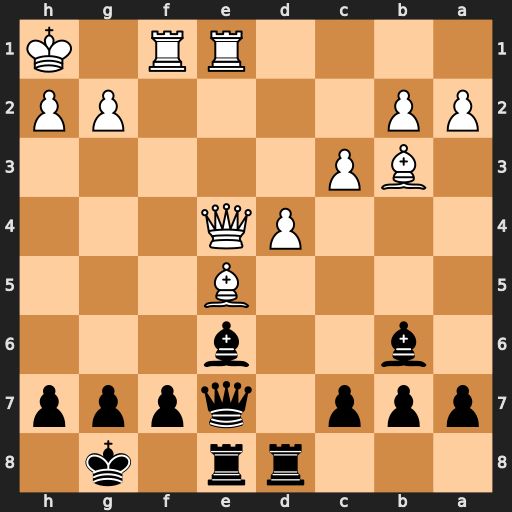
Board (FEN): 3rr1k1/ppp1qppp/1b2b3/4B3/3PQ3/1BP5/PP4PP/4RR1K
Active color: b
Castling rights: -
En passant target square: -
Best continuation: Bxb3 axb3 f6 Qxb7 fxe5